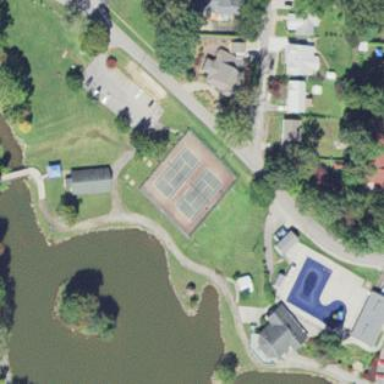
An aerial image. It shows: Tennis court on pitch designated for leisure land.